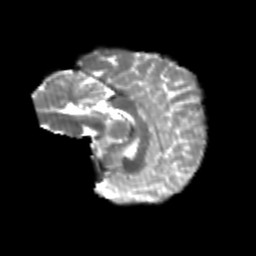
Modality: T2w
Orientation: sagittal
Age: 21
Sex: female
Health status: healthy
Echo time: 0.074 s